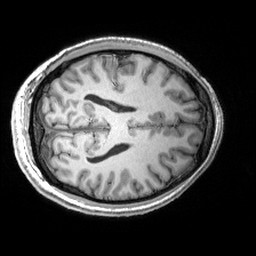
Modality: T1w
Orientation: axial
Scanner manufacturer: siemens
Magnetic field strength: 3 T
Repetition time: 2.53 s
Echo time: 0.00299 s